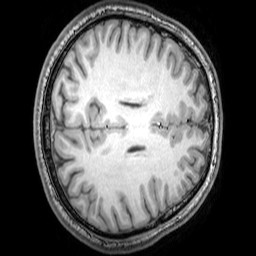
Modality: T1w
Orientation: axial
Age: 24
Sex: male
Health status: healthy
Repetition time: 0.081 s
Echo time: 0.037 s